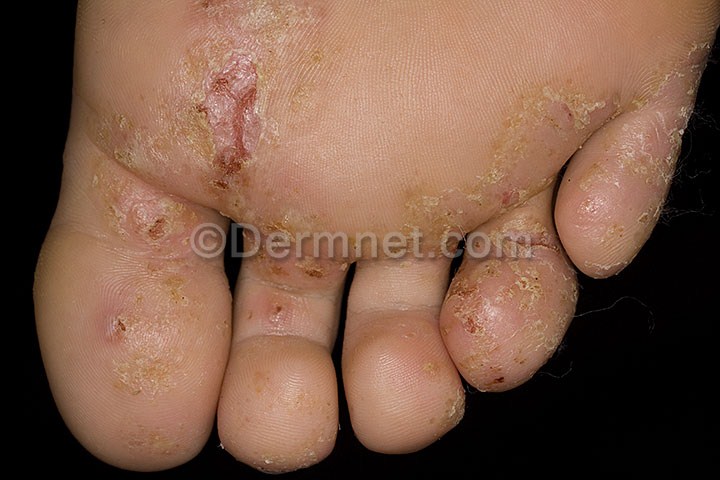
Disease: Eczema Photos